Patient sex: M
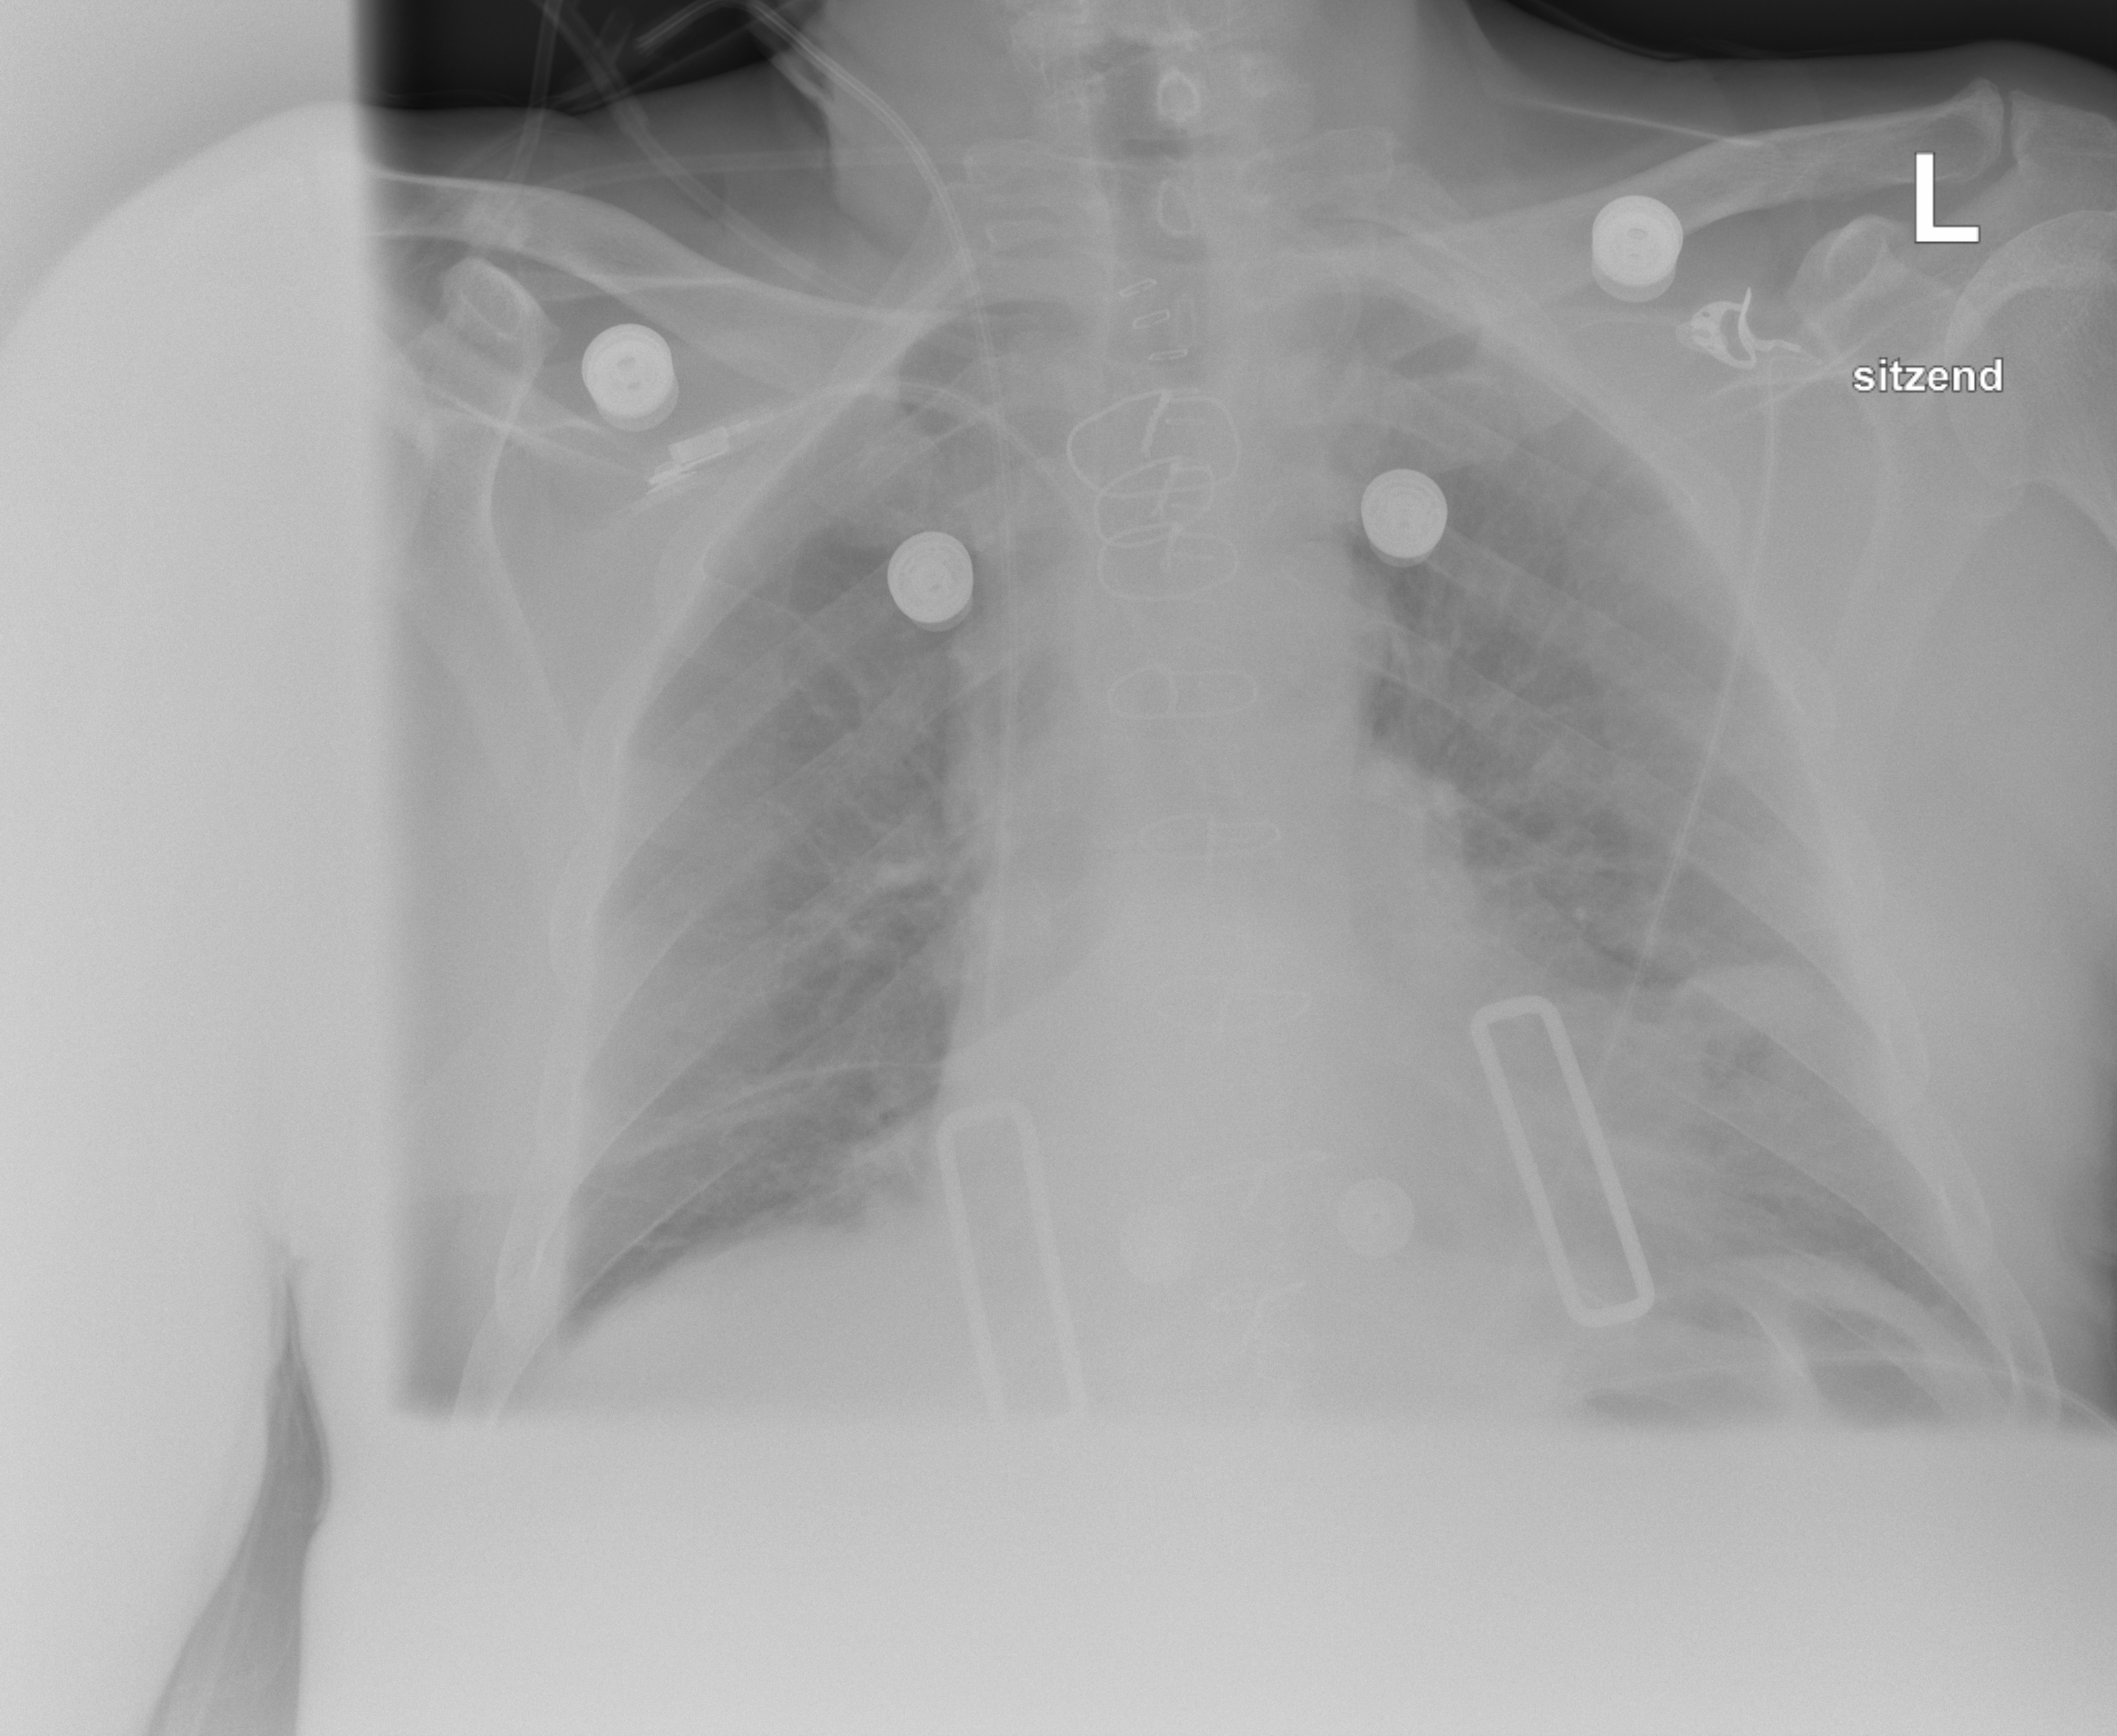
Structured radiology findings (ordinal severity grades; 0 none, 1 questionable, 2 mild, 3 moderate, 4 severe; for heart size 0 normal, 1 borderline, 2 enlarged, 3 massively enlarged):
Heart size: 1
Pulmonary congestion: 0
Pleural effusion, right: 0
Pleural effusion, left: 1
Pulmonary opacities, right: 0
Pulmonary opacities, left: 0
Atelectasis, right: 2
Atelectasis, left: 2